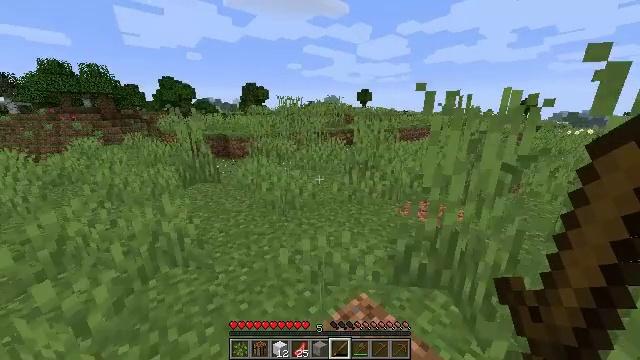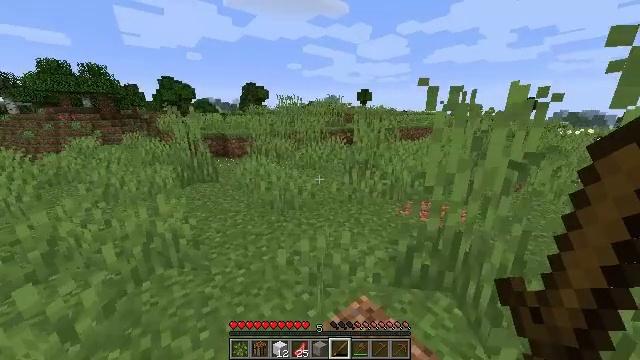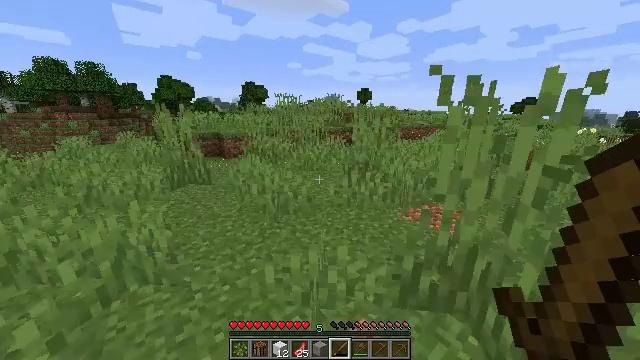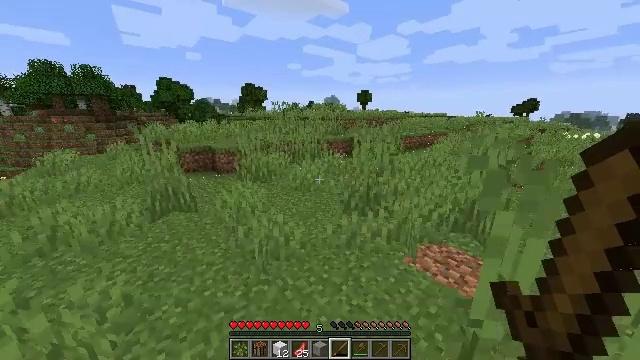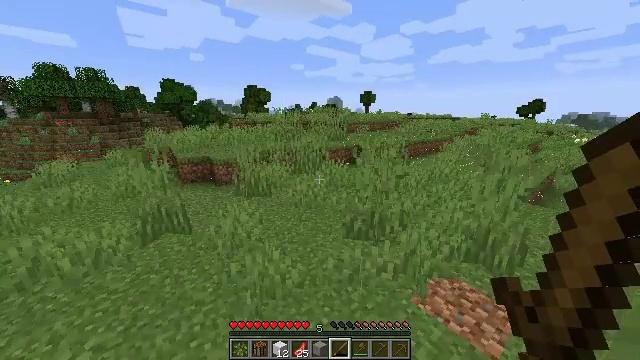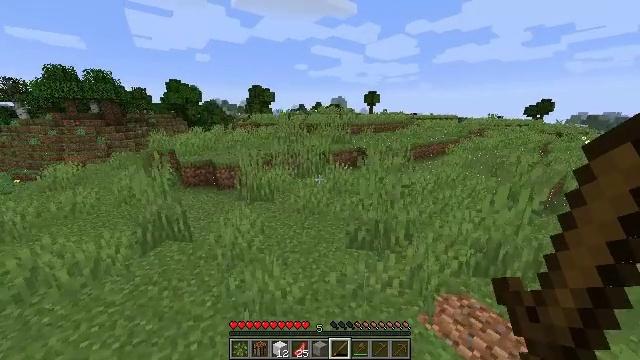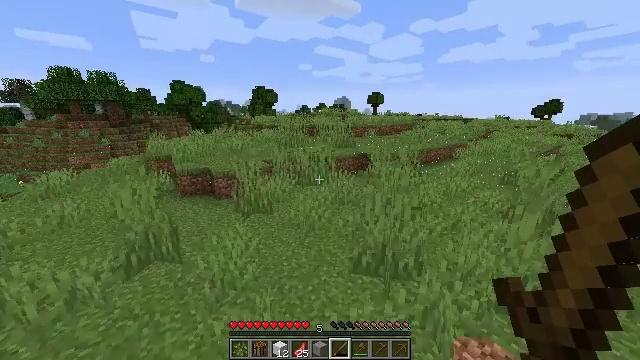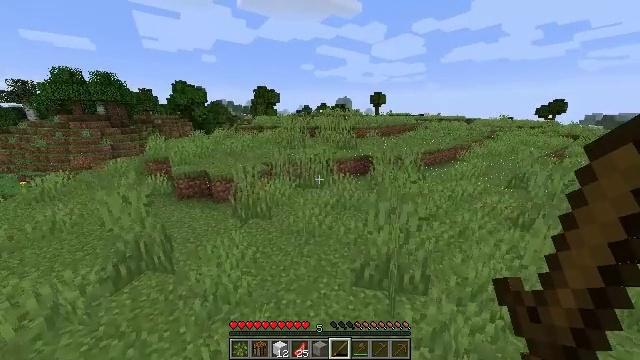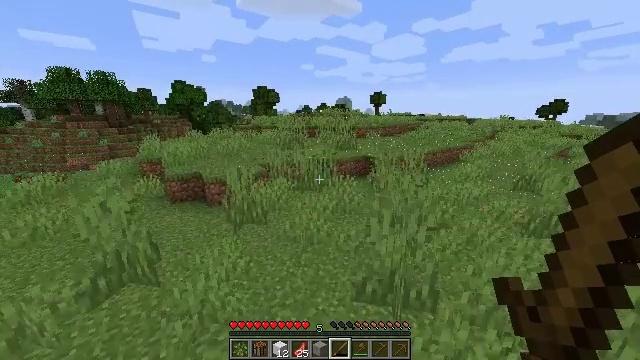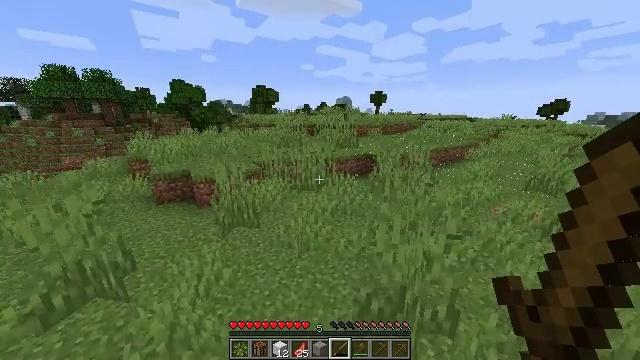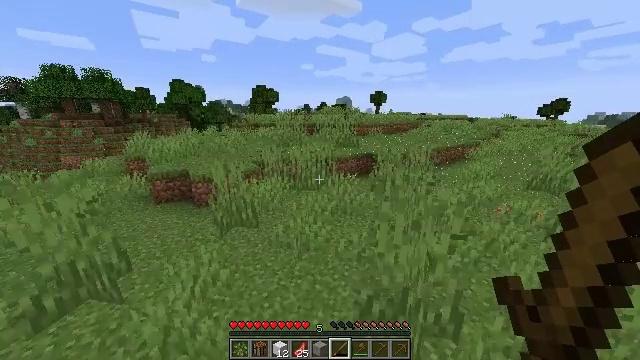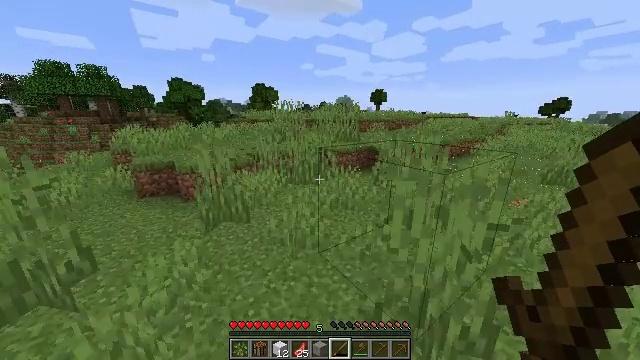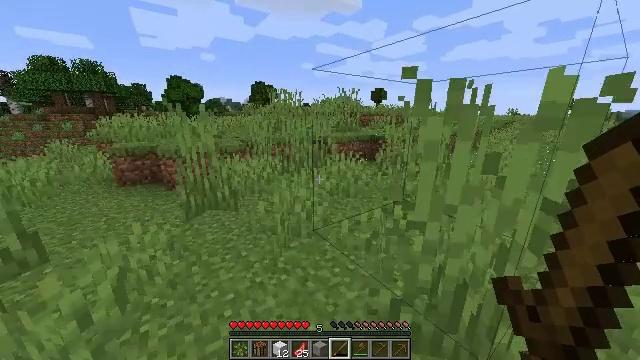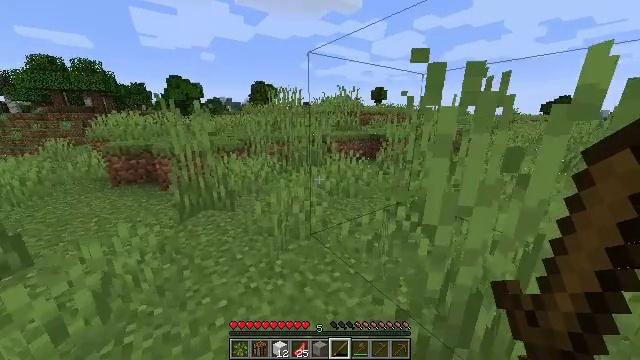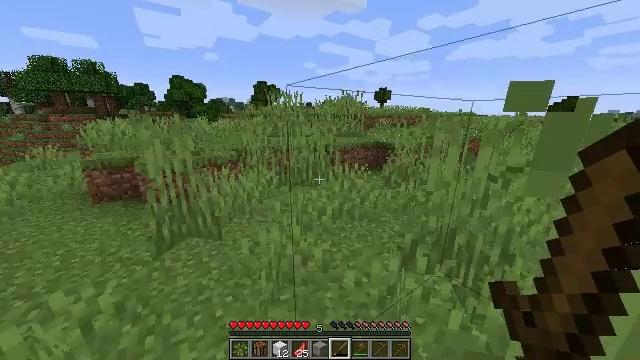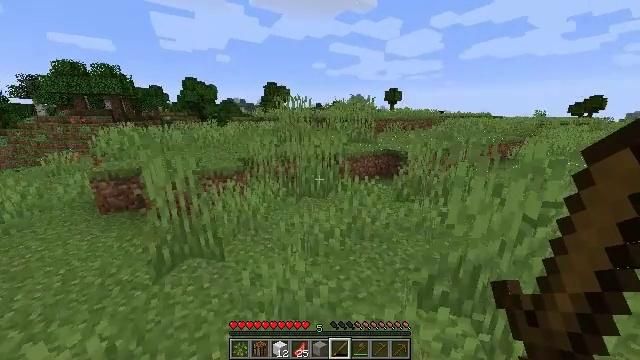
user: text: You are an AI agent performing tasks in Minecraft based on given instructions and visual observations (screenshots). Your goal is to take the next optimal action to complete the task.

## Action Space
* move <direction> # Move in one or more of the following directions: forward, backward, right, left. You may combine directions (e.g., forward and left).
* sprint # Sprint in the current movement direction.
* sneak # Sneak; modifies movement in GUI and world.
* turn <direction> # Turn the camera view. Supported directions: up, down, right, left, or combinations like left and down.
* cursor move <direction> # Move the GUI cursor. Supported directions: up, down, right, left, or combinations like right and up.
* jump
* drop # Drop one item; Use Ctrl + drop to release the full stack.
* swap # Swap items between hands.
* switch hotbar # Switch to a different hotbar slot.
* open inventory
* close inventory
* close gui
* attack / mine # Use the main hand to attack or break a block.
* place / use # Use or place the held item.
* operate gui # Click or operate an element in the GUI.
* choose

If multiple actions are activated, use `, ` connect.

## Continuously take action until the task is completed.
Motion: motion action
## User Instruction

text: Mine the sugar cane near rivers.
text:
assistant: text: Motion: move forward, jump
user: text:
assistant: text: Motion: move forward, sprint, jump
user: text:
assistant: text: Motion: move forward, sprint, jump
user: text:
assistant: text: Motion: move forward, sprint, jump
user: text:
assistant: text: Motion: move forward, sprint, turn left, jump
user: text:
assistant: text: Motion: move forward, sprint, jump
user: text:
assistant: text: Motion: move forward, jump
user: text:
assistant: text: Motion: move forward, jump
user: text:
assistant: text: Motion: move forward, jump
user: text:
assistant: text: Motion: move forward, jump
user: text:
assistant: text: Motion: move forward, jump
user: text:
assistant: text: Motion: move forward, jump
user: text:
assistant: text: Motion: move forward, jump
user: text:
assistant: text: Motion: move forward, sprint, jump
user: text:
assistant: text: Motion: move forward, sprint, turn left, jump
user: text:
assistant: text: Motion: move forward, sprint, turn left, jump
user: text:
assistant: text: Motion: move forward, sprint, turn left, jump
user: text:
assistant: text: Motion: move forward, turn left, jump
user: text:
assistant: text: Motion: move forward, turn left, jump
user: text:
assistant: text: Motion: move forward, turn left, jump
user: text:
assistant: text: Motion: move forward, turn left, jump
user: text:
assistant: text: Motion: move forward, jump
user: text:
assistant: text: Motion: move forward, jump
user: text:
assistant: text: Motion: move forward, jump
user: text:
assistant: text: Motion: move forward, jump
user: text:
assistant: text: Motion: move forward, sprint, jump
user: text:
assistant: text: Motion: move forward, sprint, jump
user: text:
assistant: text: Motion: move forward, sprint, jump
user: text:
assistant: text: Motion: move forward, sprint, jump
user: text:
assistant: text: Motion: move forward, jump